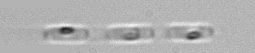
Label: Skeletonema